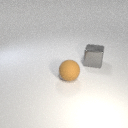
large brown rubber sphere in front of large gray metal cube